Chest X-ray. View position: PA
Patient age: 22
Patient sex: M
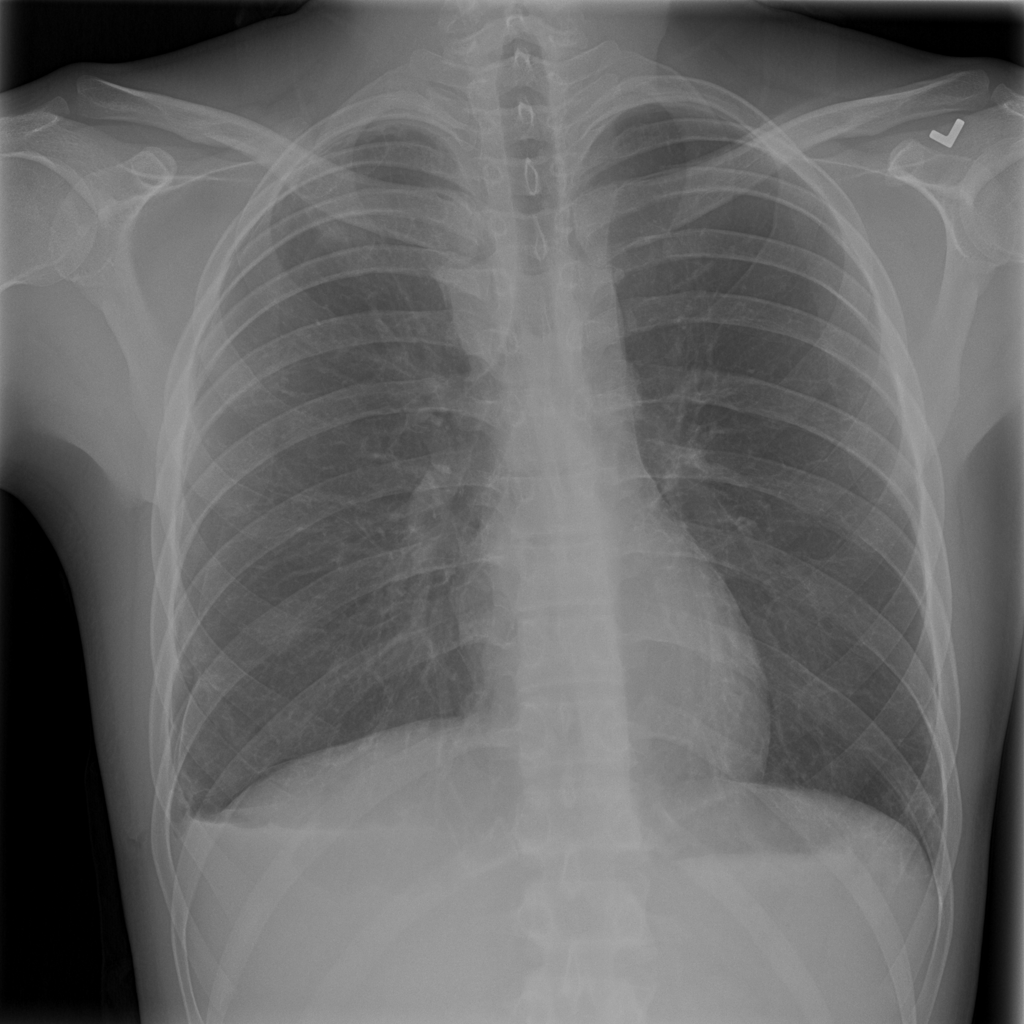
Finding: Pneumothorax